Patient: sex M, age 57
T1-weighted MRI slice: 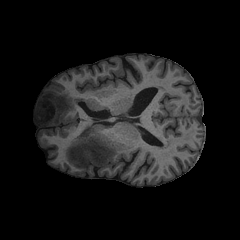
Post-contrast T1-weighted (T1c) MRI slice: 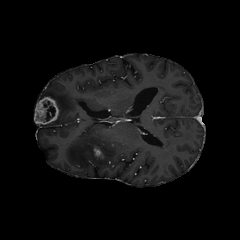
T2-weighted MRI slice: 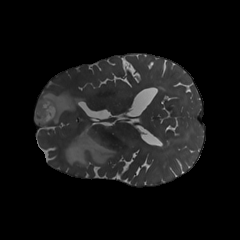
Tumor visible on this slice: yes
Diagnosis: Glioblastoma, IDH-wildtype
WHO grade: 4